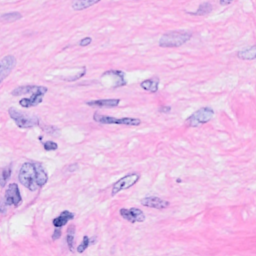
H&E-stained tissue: Breast